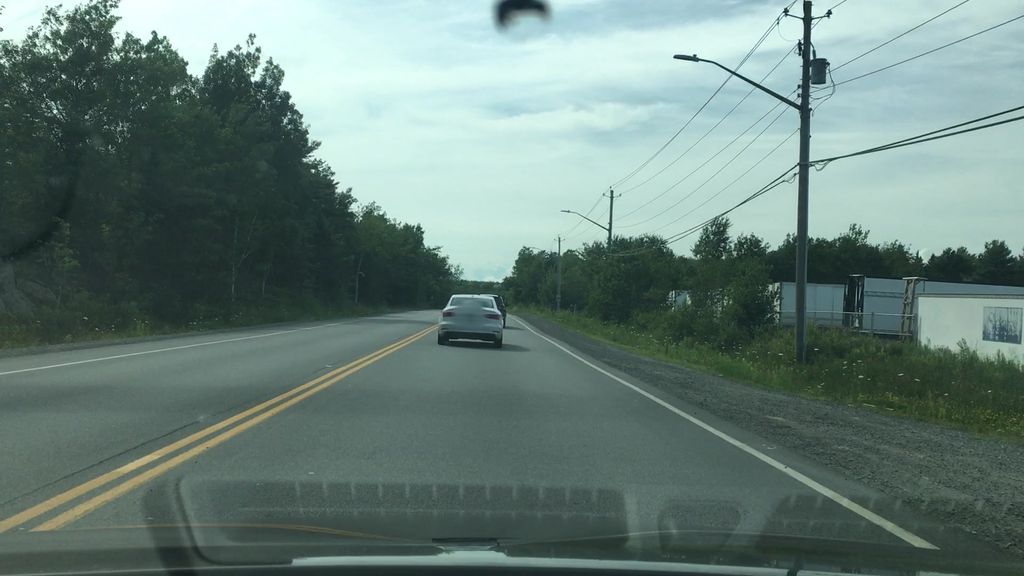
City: halifax